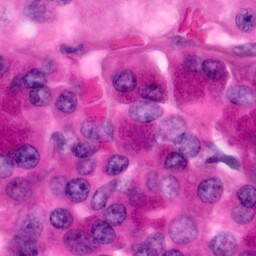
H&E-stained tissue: Pancreatic